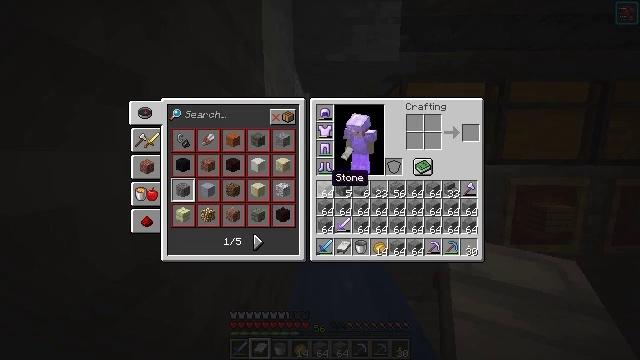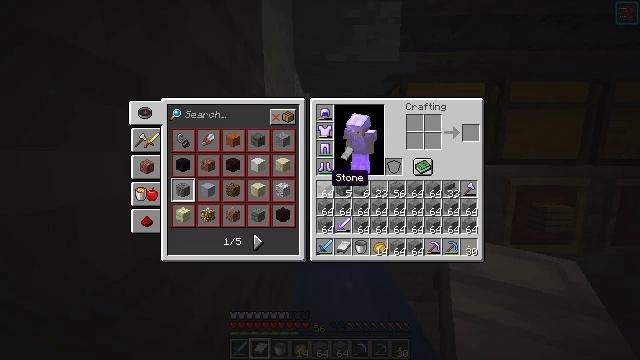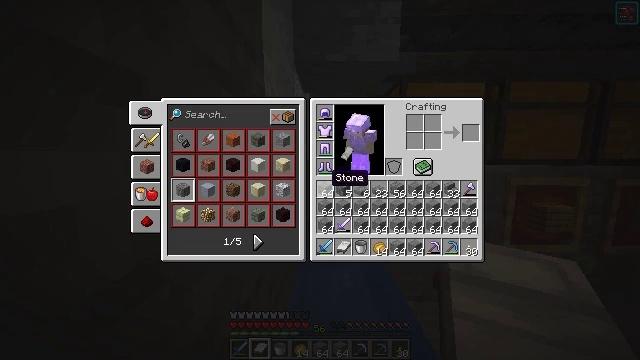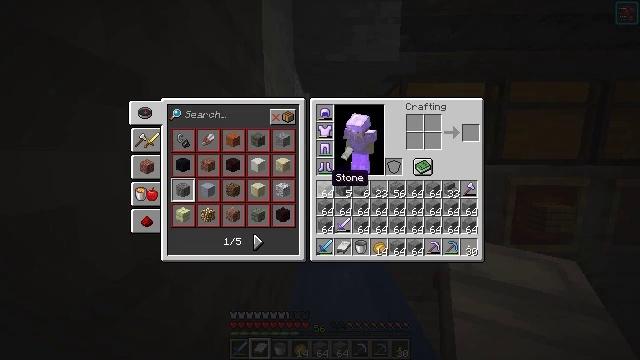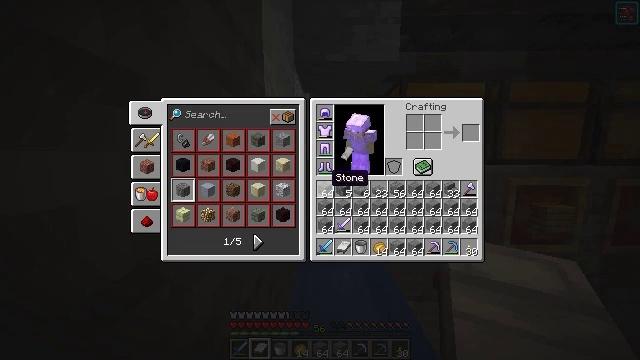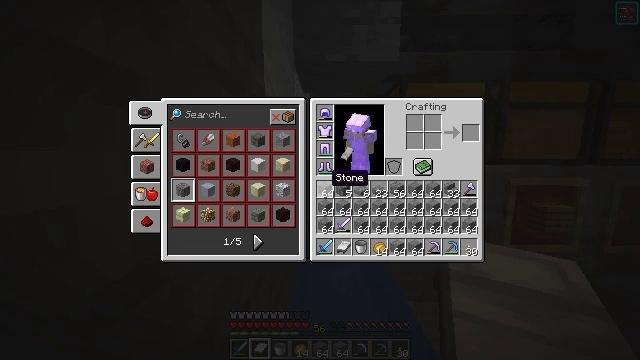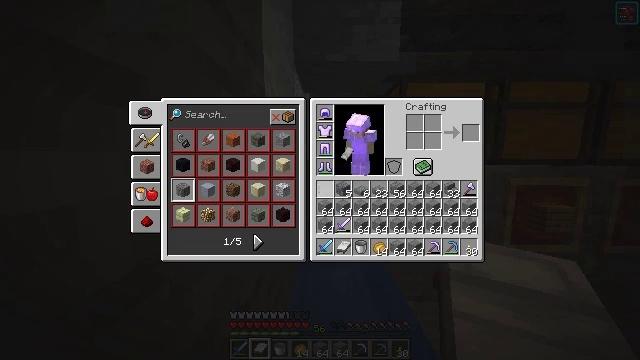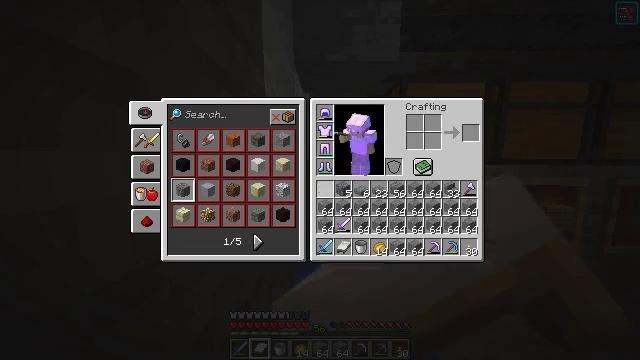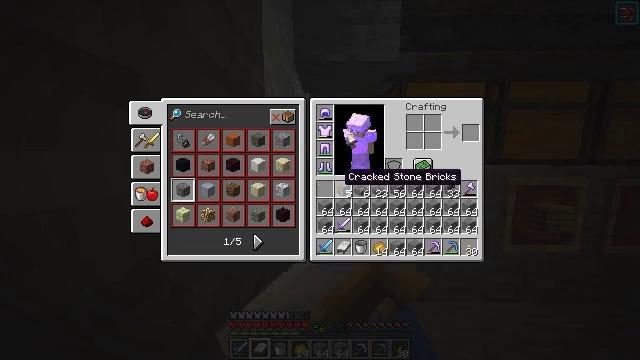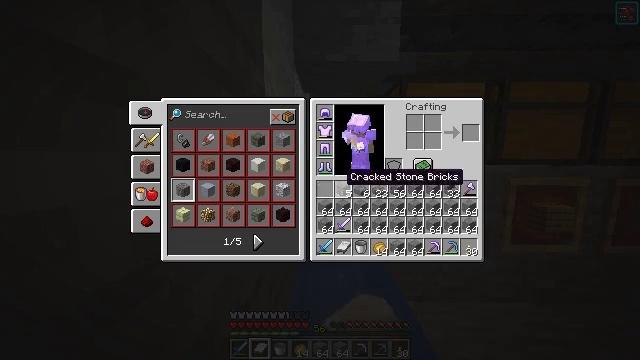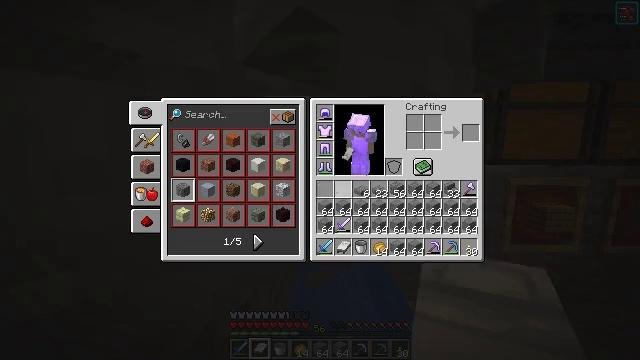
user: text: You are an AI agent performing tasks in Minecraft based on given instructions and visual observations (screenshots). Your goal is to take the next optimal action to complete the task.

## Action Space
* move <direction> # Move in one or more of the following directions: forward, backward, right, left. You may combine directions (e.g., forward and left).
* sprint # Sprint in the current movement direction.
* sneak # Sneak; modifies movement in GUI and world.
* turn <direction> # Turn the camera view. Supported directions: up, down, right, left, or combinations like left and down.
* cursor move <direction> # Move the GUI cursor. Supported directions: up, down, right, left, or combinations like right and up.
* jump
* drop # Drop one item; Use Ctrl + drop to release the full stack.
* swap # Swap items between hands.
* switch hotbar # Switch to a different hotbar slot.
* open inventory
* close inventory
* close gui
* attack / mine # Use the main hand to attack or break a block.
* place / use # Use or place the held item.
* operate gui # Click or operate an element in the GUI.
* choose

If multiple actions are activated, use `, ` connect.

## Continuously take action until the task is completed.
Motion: motion action
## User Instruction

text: Remove a stone from the inventory.
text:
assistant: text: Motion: sprint
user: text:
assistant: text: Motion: sprint
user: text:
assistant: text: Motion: sprint
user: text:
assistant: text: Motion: sprint
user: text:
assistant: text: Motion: sprint
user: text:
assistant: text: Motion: sprint, drop
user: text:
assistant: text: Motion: sprint, drop
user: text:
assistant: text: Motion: sprint, cursor move right
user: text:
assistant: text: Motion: sprint
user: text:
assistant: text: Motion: sprint, drop
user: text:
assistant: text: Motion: sprint, drop